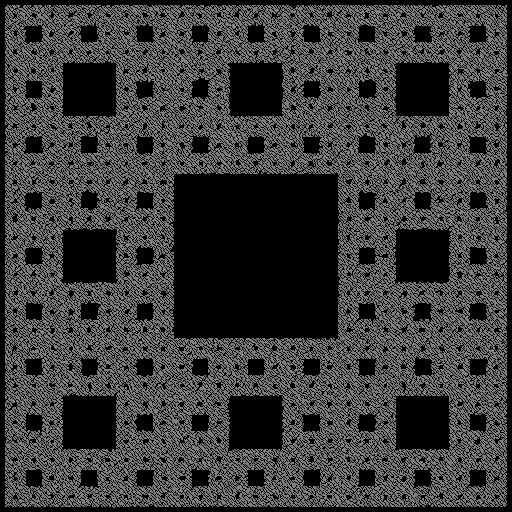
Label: sierpinski_carpet